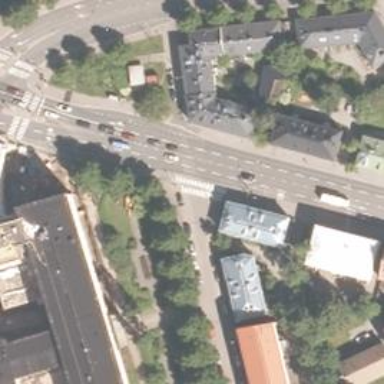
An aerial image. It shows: Secondary road with separate asphalt sidewalks and cycle lanes.